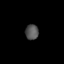
Tissue: lung
Cell type: Epithelial cells
Senescence score: 0.2417
Nuclear area (px): 196
Mean DAPI intensity: 84.071